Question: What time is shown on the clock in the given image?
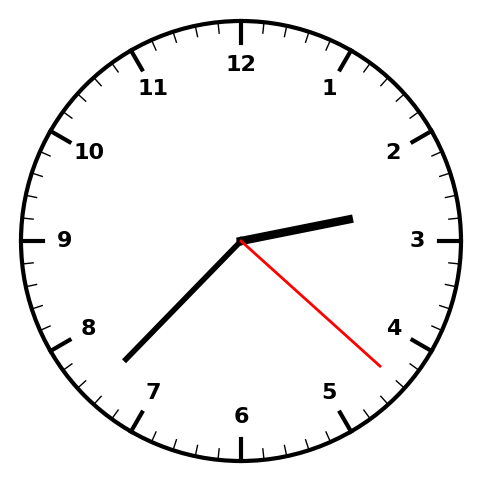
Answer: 02:37:22